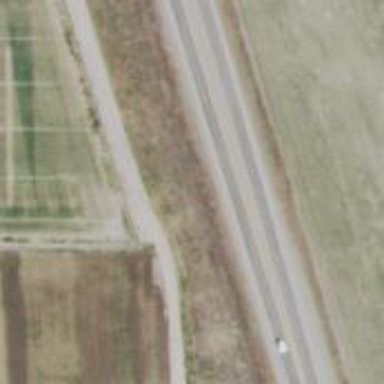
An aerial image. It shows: Asphalt road classified as trunk highway.